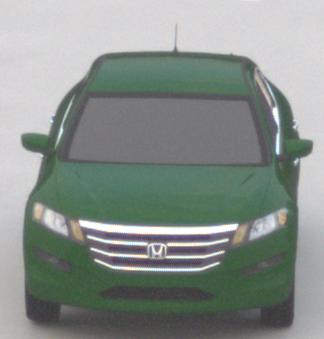
Make: Honda
Model: Crosstour
Detailed model: -
Model produced from: 2009
Model produced until: 2012
Doors: 4
Color: green
Road condition: dry road
Daytime: morning or afternoon
Contrast: low contrast